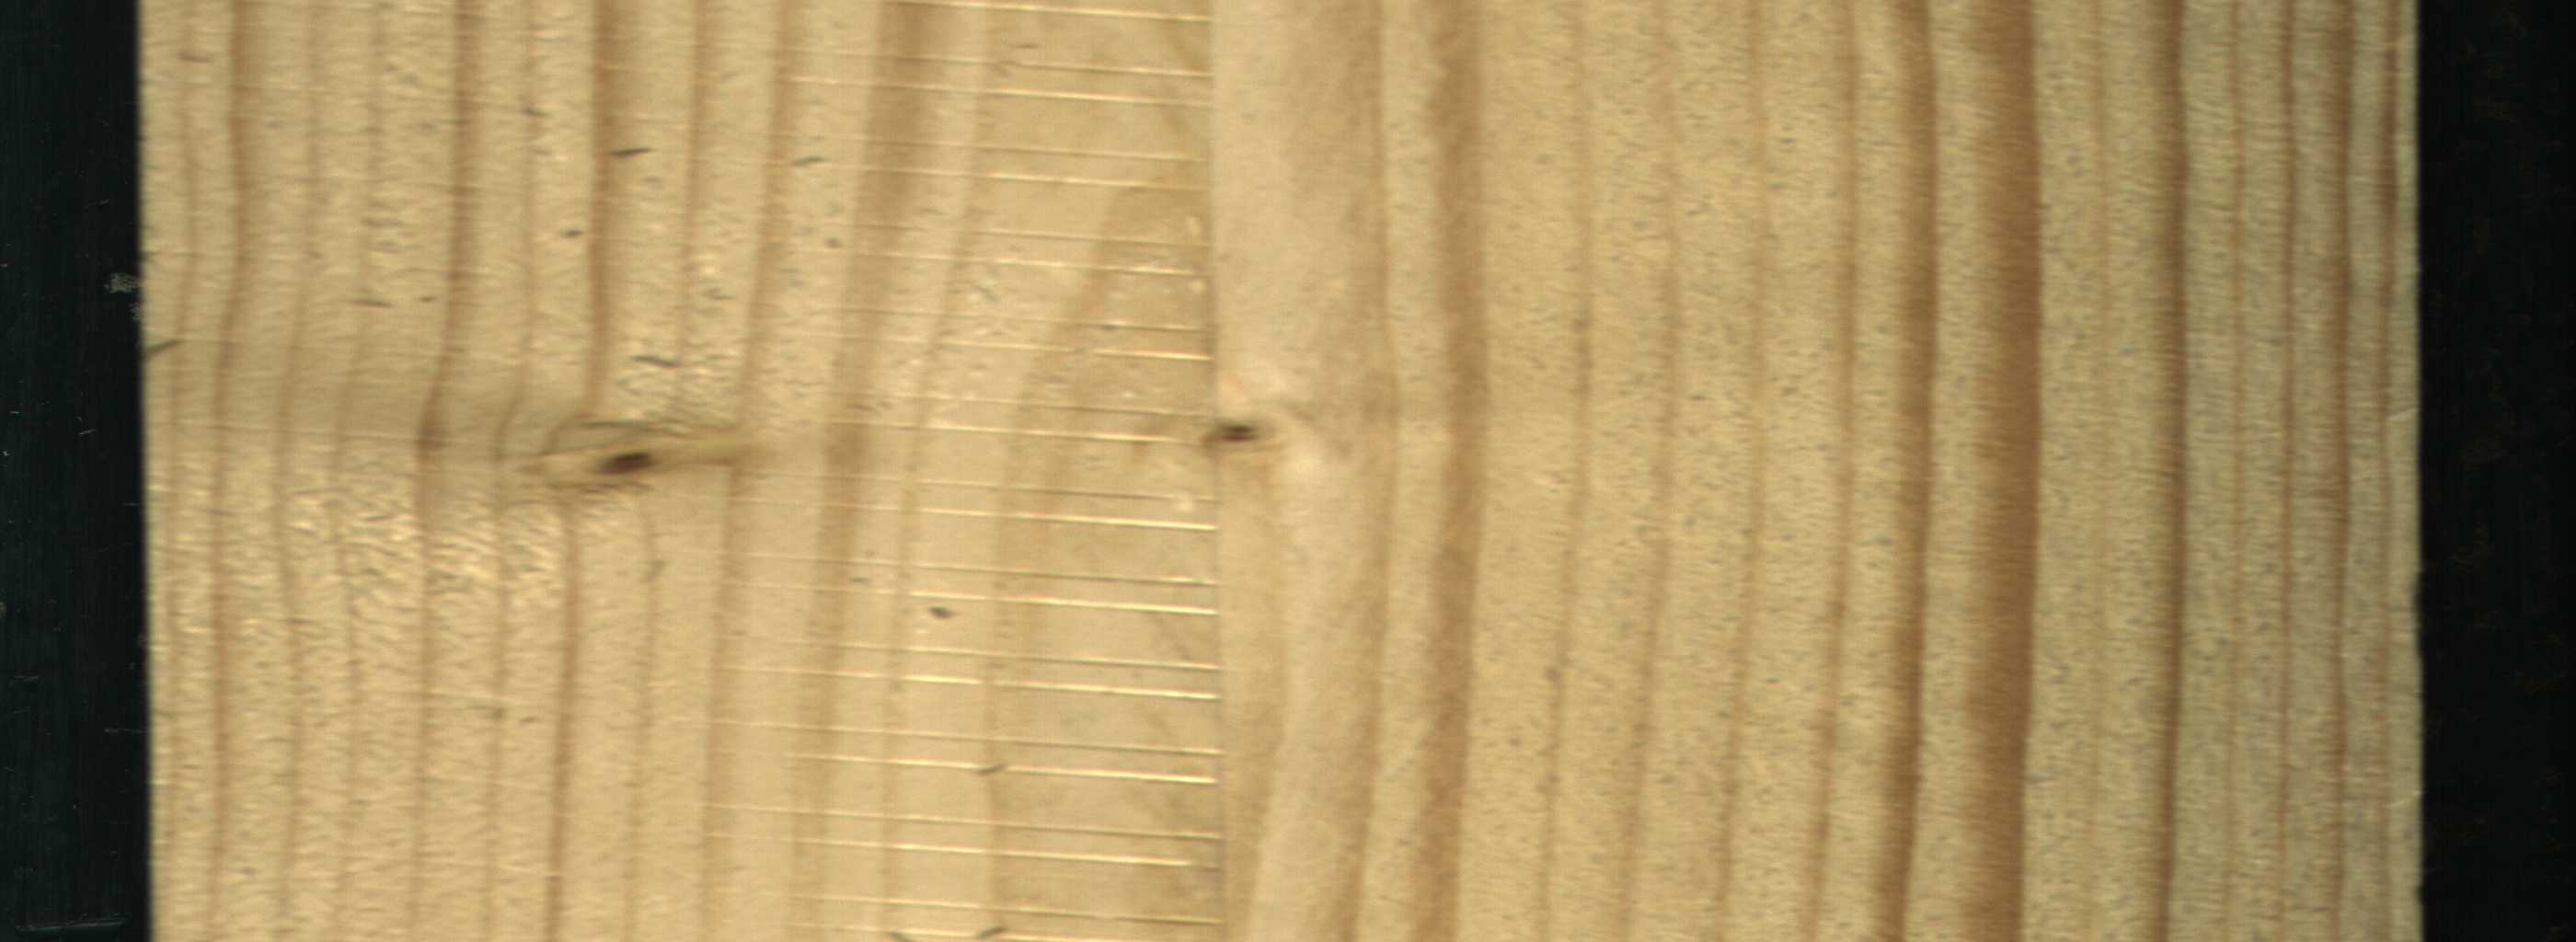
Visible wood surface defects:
Live_Knot
Live_Knot